Interaction volume radius: 5 \u00c5
Interaction volume height: 15 \u00c5
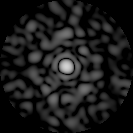
Disorder parameter: 0.8774